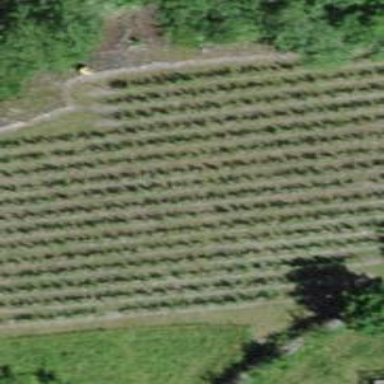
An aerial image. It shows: Vineyard where grapes are grown.